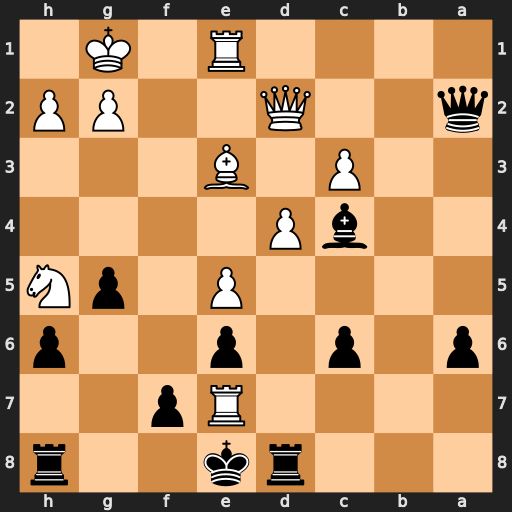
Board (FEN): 3rk2r/4Rp2/p1p1p2p/4P1pN/2bP4/2P1B3/q2Q2PP/4R1K1
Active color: b
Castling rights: k
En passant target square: -
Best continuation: Kxe7 Qxa2 Bxa2